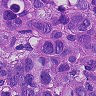
Metastatic tissue present: yes